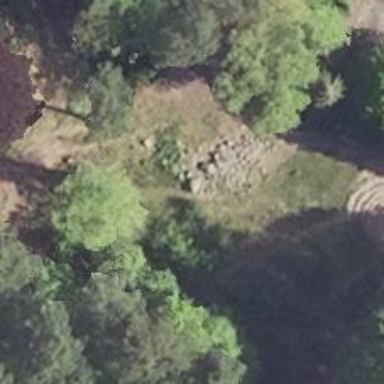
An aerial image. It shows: Archaeological site with historical significance.